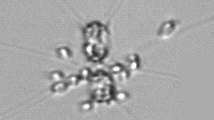
Label: Chaetoceros_didymus_TAG_external_flagellate